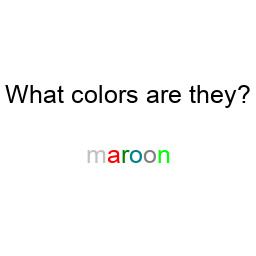
Color: silver, red, green, teal, gray, lime
Color name shown: maroon
Background color: white
Question text color: black